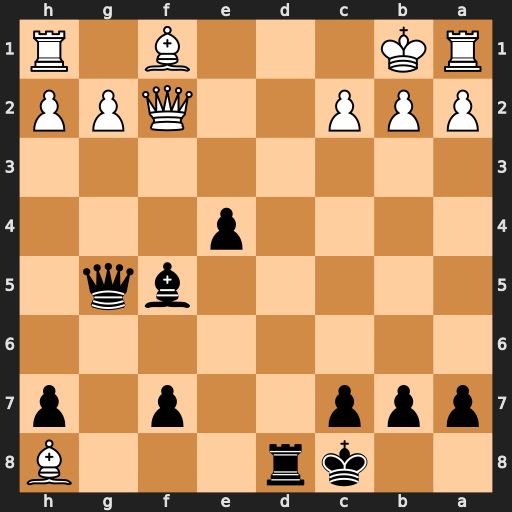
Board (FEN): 2kr3B/ppp2p1p/8/5bq1/4p3/8/PPP2QPP/RK3B1R
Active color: b
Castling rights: -
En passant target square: -
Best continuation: Rd1#